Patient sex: F
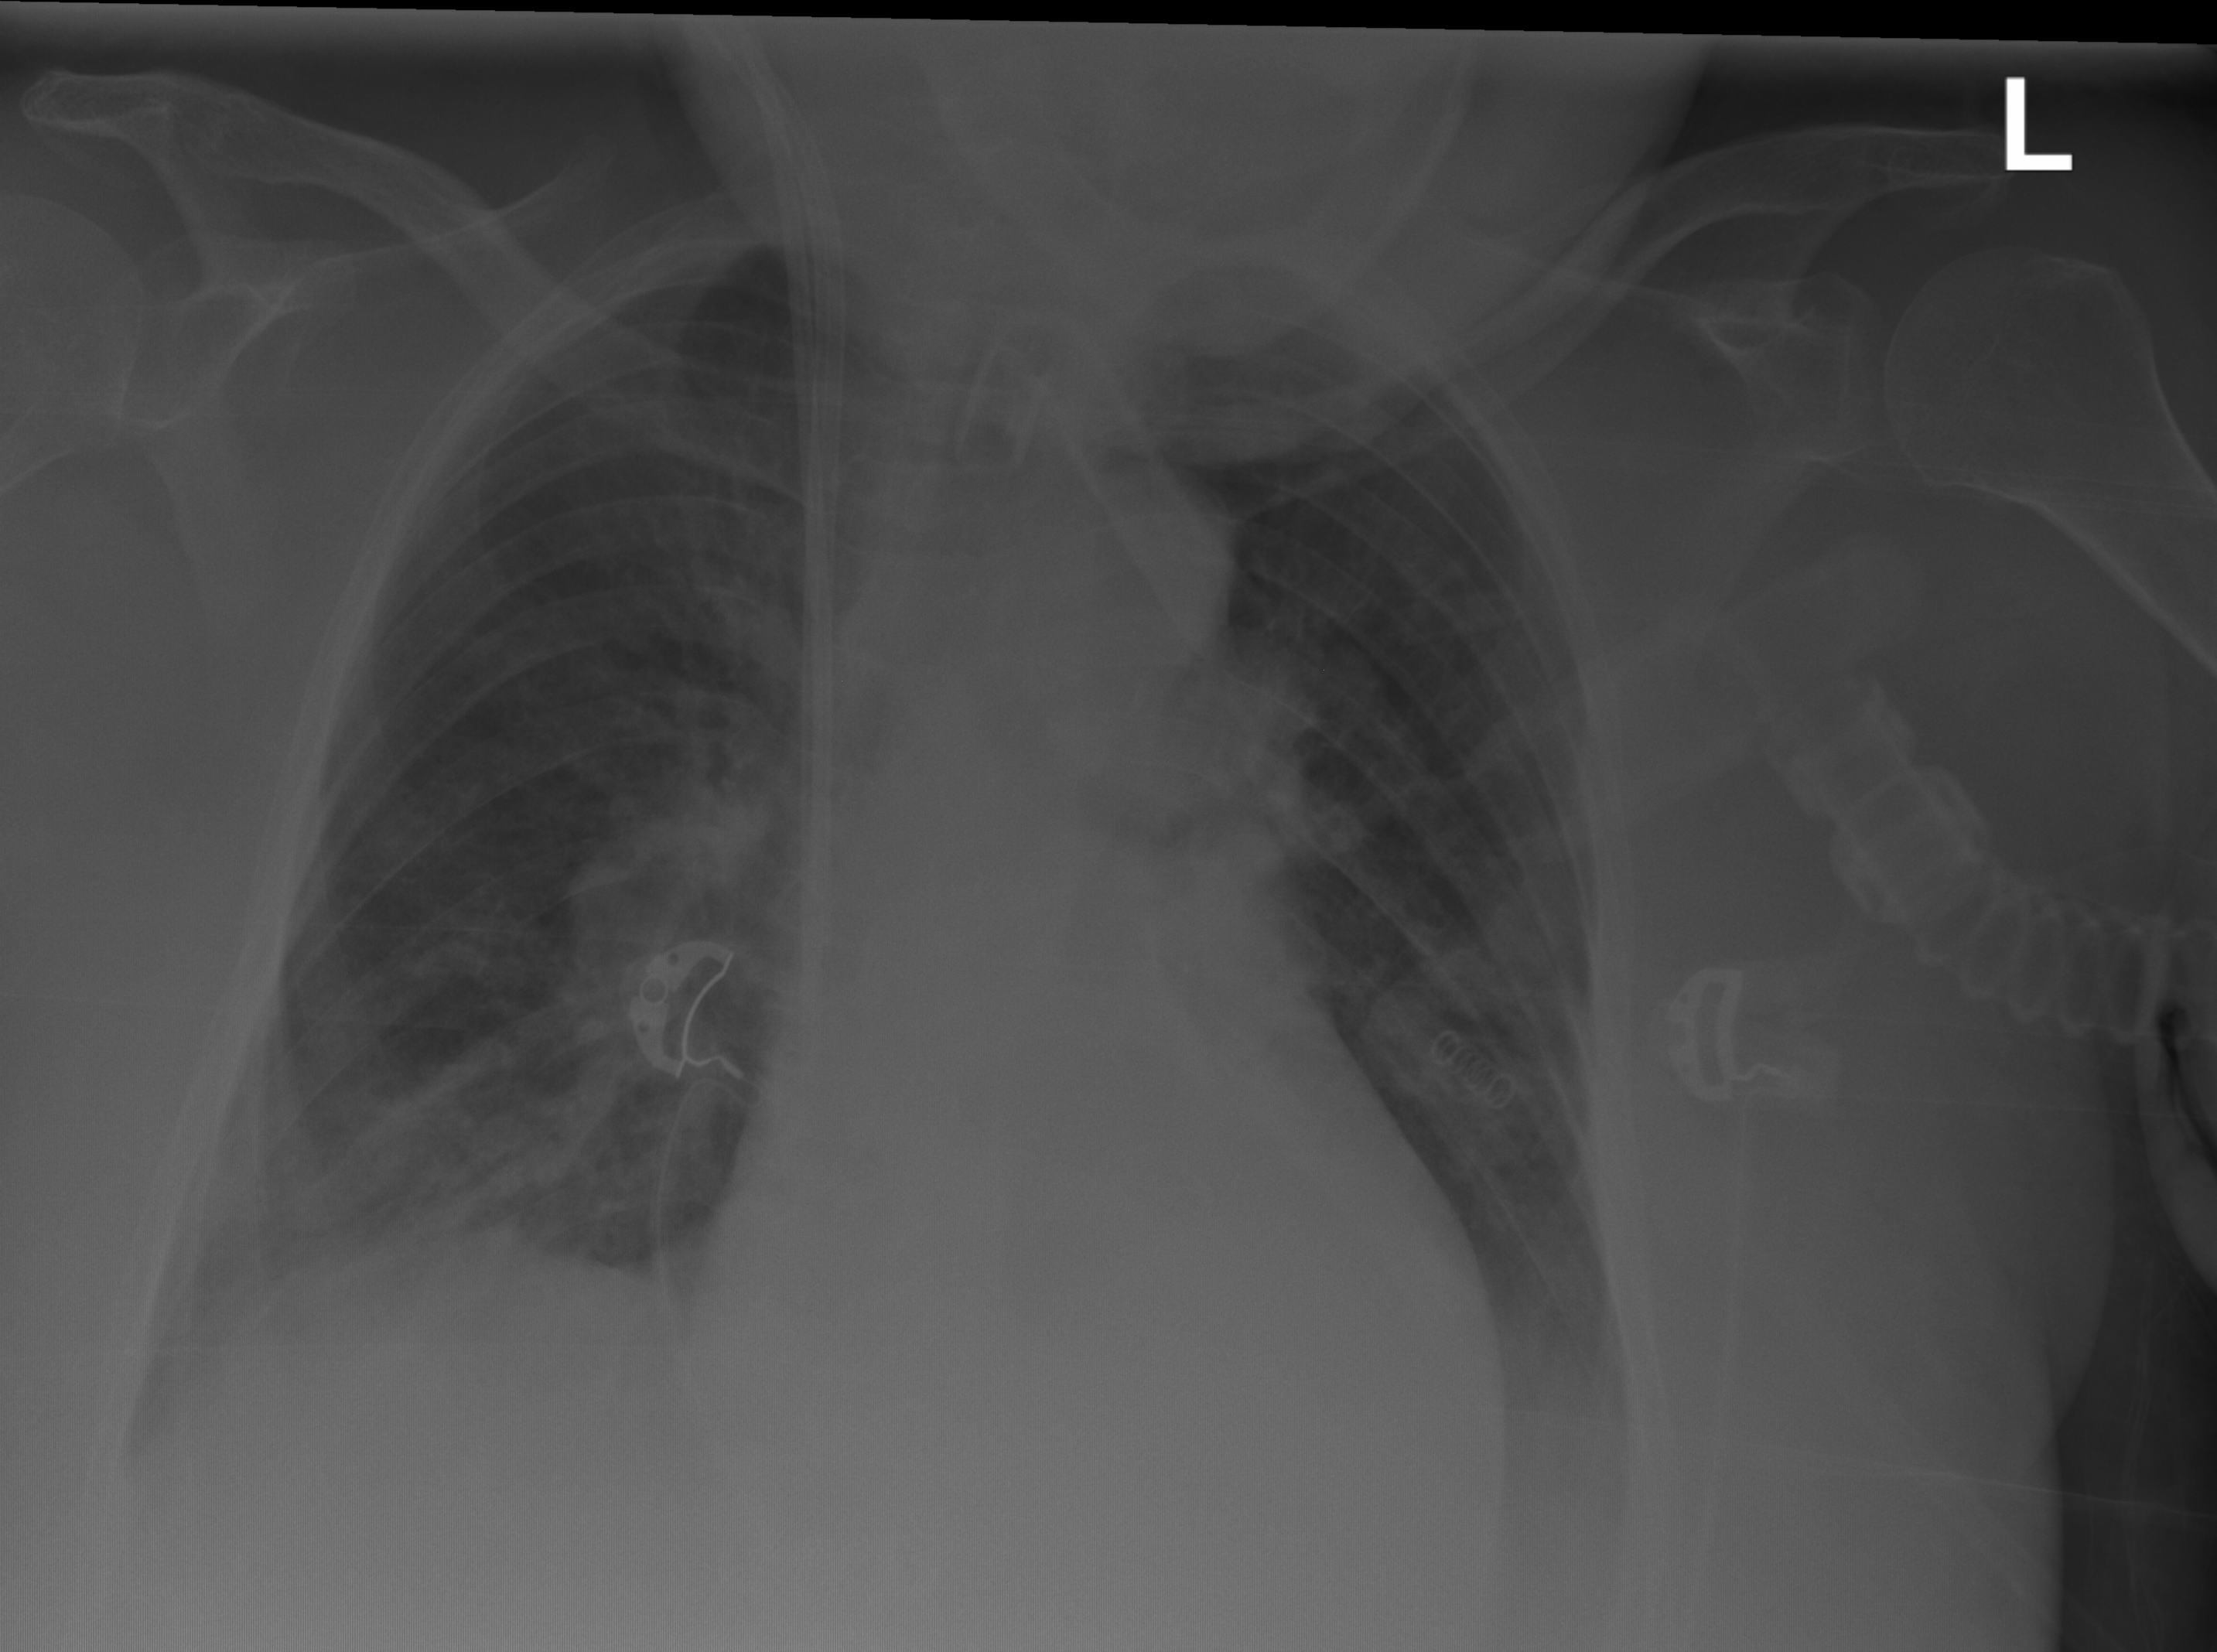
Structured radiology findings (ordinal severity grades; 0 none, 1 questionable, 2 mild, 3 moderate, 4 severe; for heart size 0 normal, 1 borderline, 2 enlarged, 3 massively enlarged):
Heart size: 1
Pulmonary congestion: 2
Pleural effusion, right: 2
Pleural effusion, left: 2
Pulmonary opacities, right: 2
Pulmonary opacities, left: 2
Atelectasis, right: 0
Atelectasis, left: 0